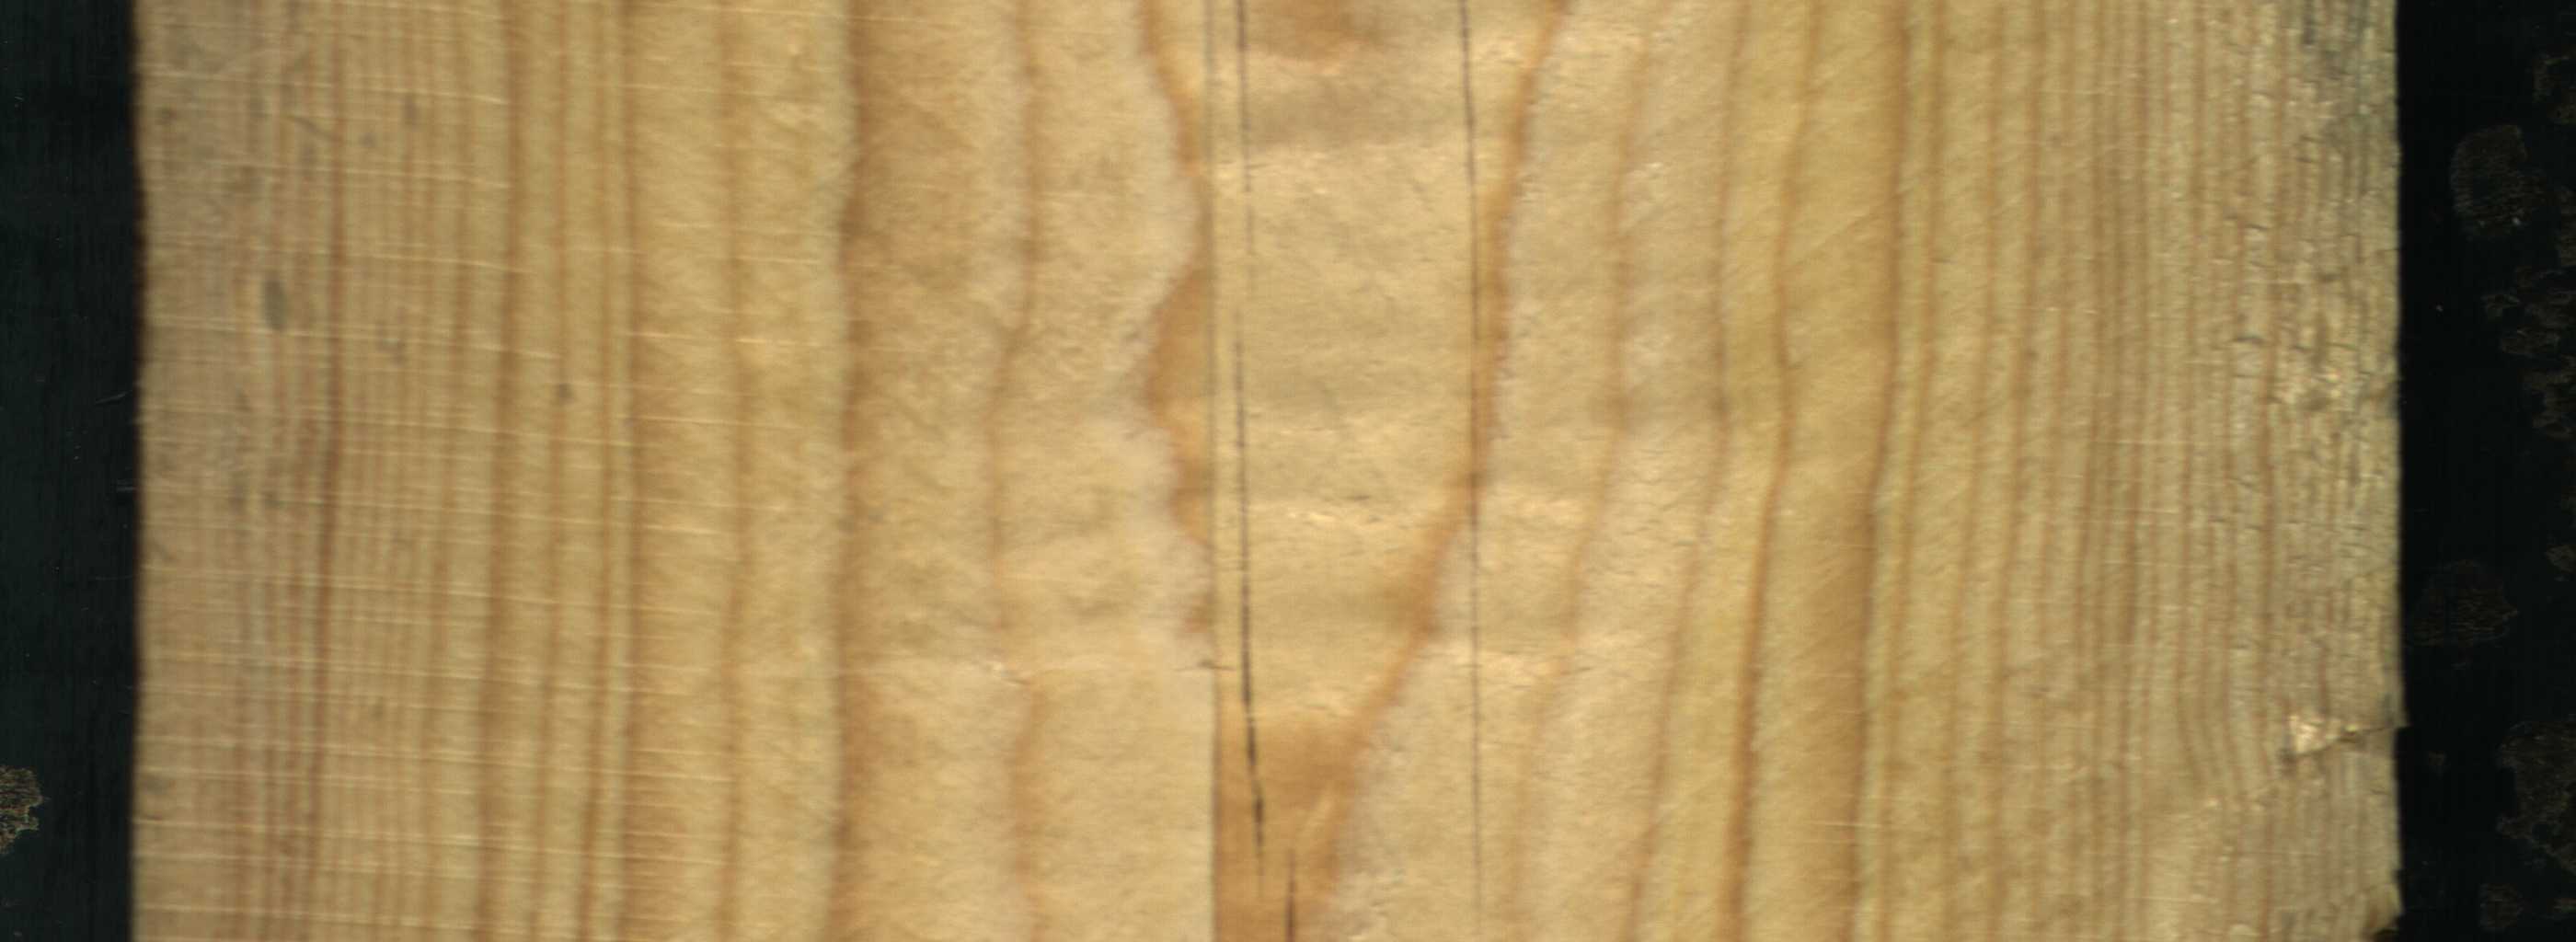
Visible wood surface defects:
Crack
Crack